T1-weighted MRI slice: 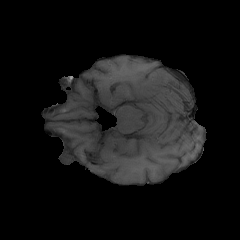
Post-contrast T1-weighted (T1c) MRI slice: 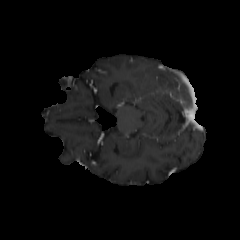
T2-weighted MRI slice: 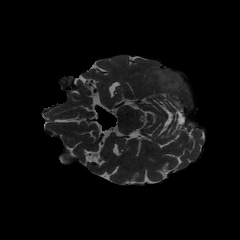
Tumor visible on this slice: yes